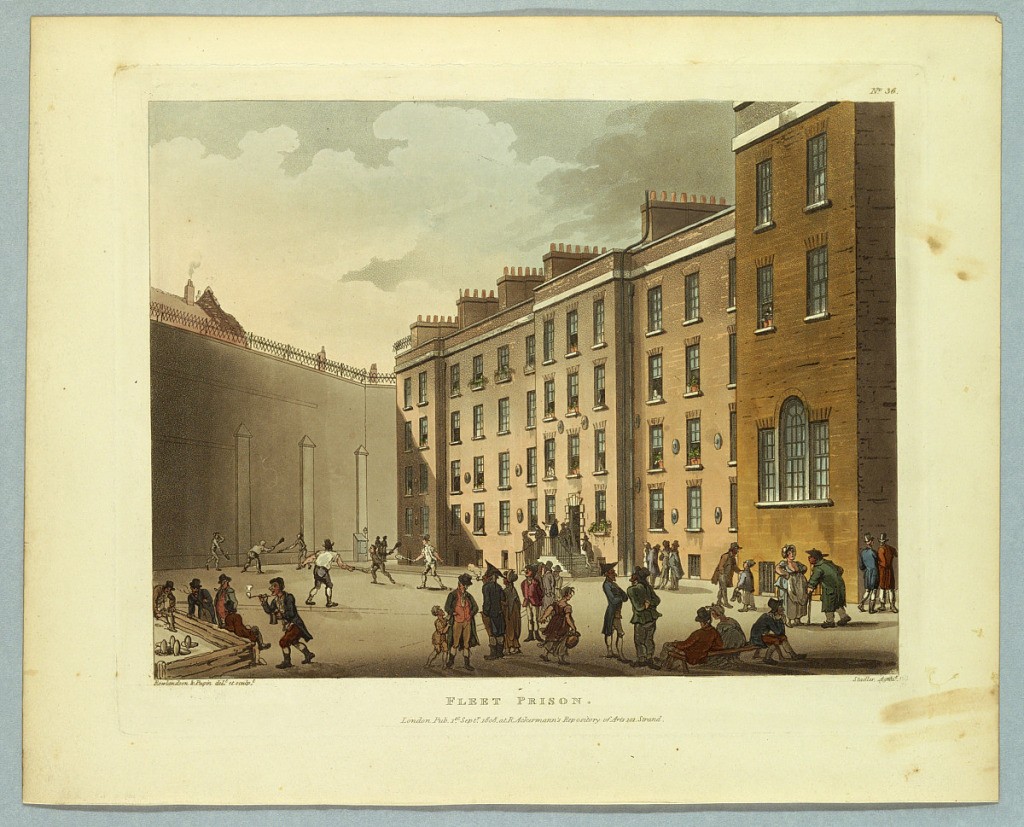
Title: Fleet Prison, from "Ackermann's Repository"
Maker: Thomas Rowlandson, British, 1756–1827
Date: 1808
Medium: Aquatint, brush and watercolors on paper
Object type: Print
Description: A large courtyard, men playing handball against a high wall at left, smoking and conversing. Dormitory at right. Title, artists', and publisher's names below.